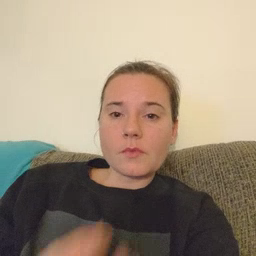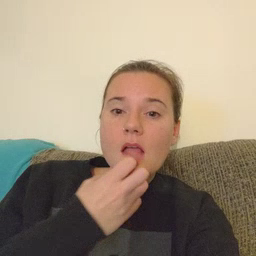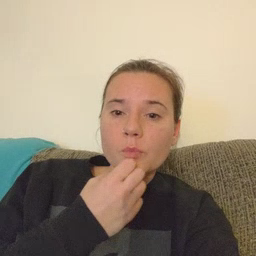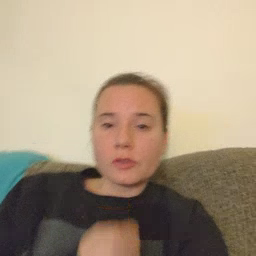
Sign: underwear